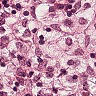
Metastatic tissue present: no